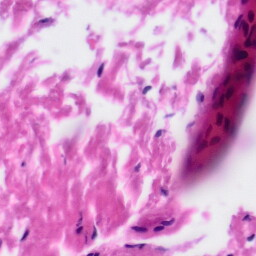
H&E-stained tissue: Tonsil